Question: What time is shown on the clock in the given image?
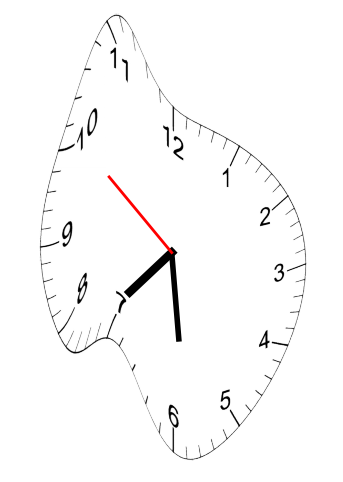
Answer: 07:28:51